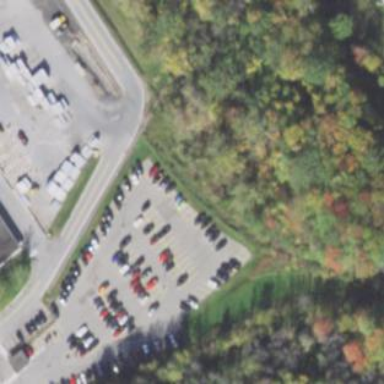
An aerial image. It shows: Parking area with surface.